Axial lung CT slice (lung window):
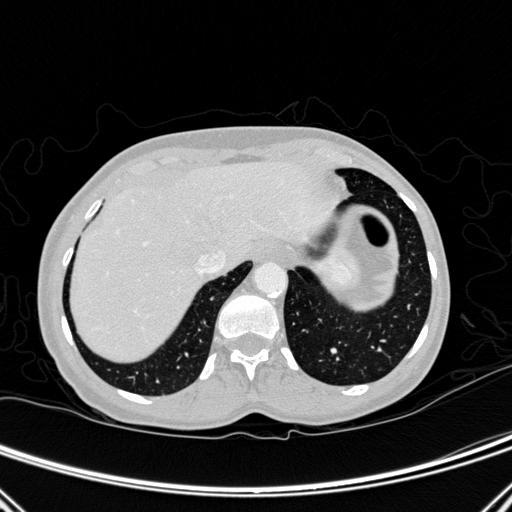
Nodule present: no